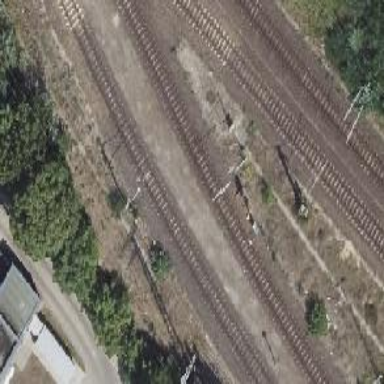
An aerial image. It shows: Railway signal.